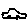
Label: car